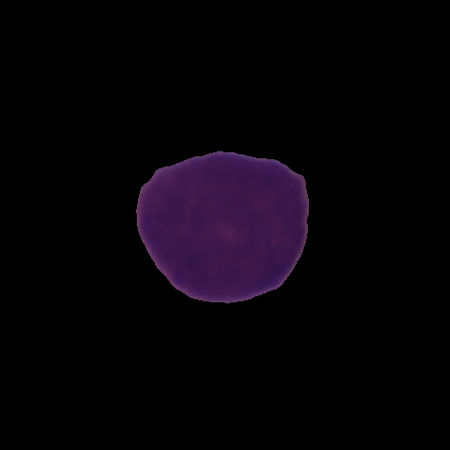
Label: cancer